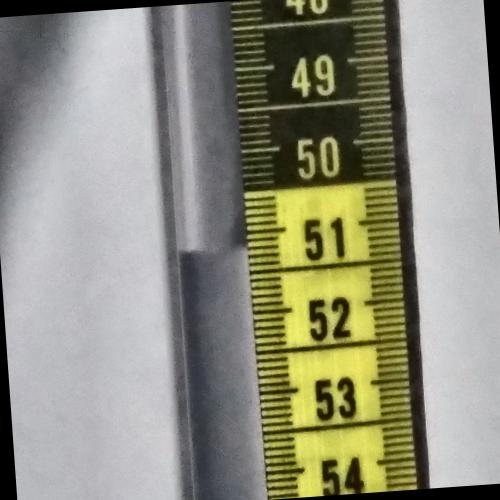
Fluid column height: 51.2 cm